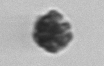
Label: coccolithophorid